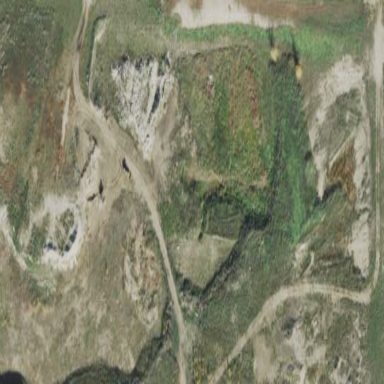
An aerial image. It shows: Quarry area.